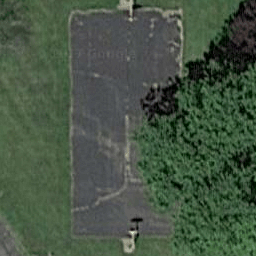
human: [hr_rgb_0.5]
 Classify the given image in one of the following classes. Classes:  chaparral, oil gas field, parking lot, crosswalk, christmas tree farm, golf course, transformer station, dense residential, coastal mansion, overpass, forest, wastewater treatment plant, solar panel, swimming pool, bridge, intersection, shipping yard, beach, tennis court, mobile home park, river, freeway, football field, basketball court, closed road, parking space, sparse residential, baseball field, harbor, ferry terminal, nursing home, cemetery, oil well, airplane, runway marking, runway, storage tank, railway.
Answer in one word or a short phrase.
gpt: basketball court